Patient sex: M
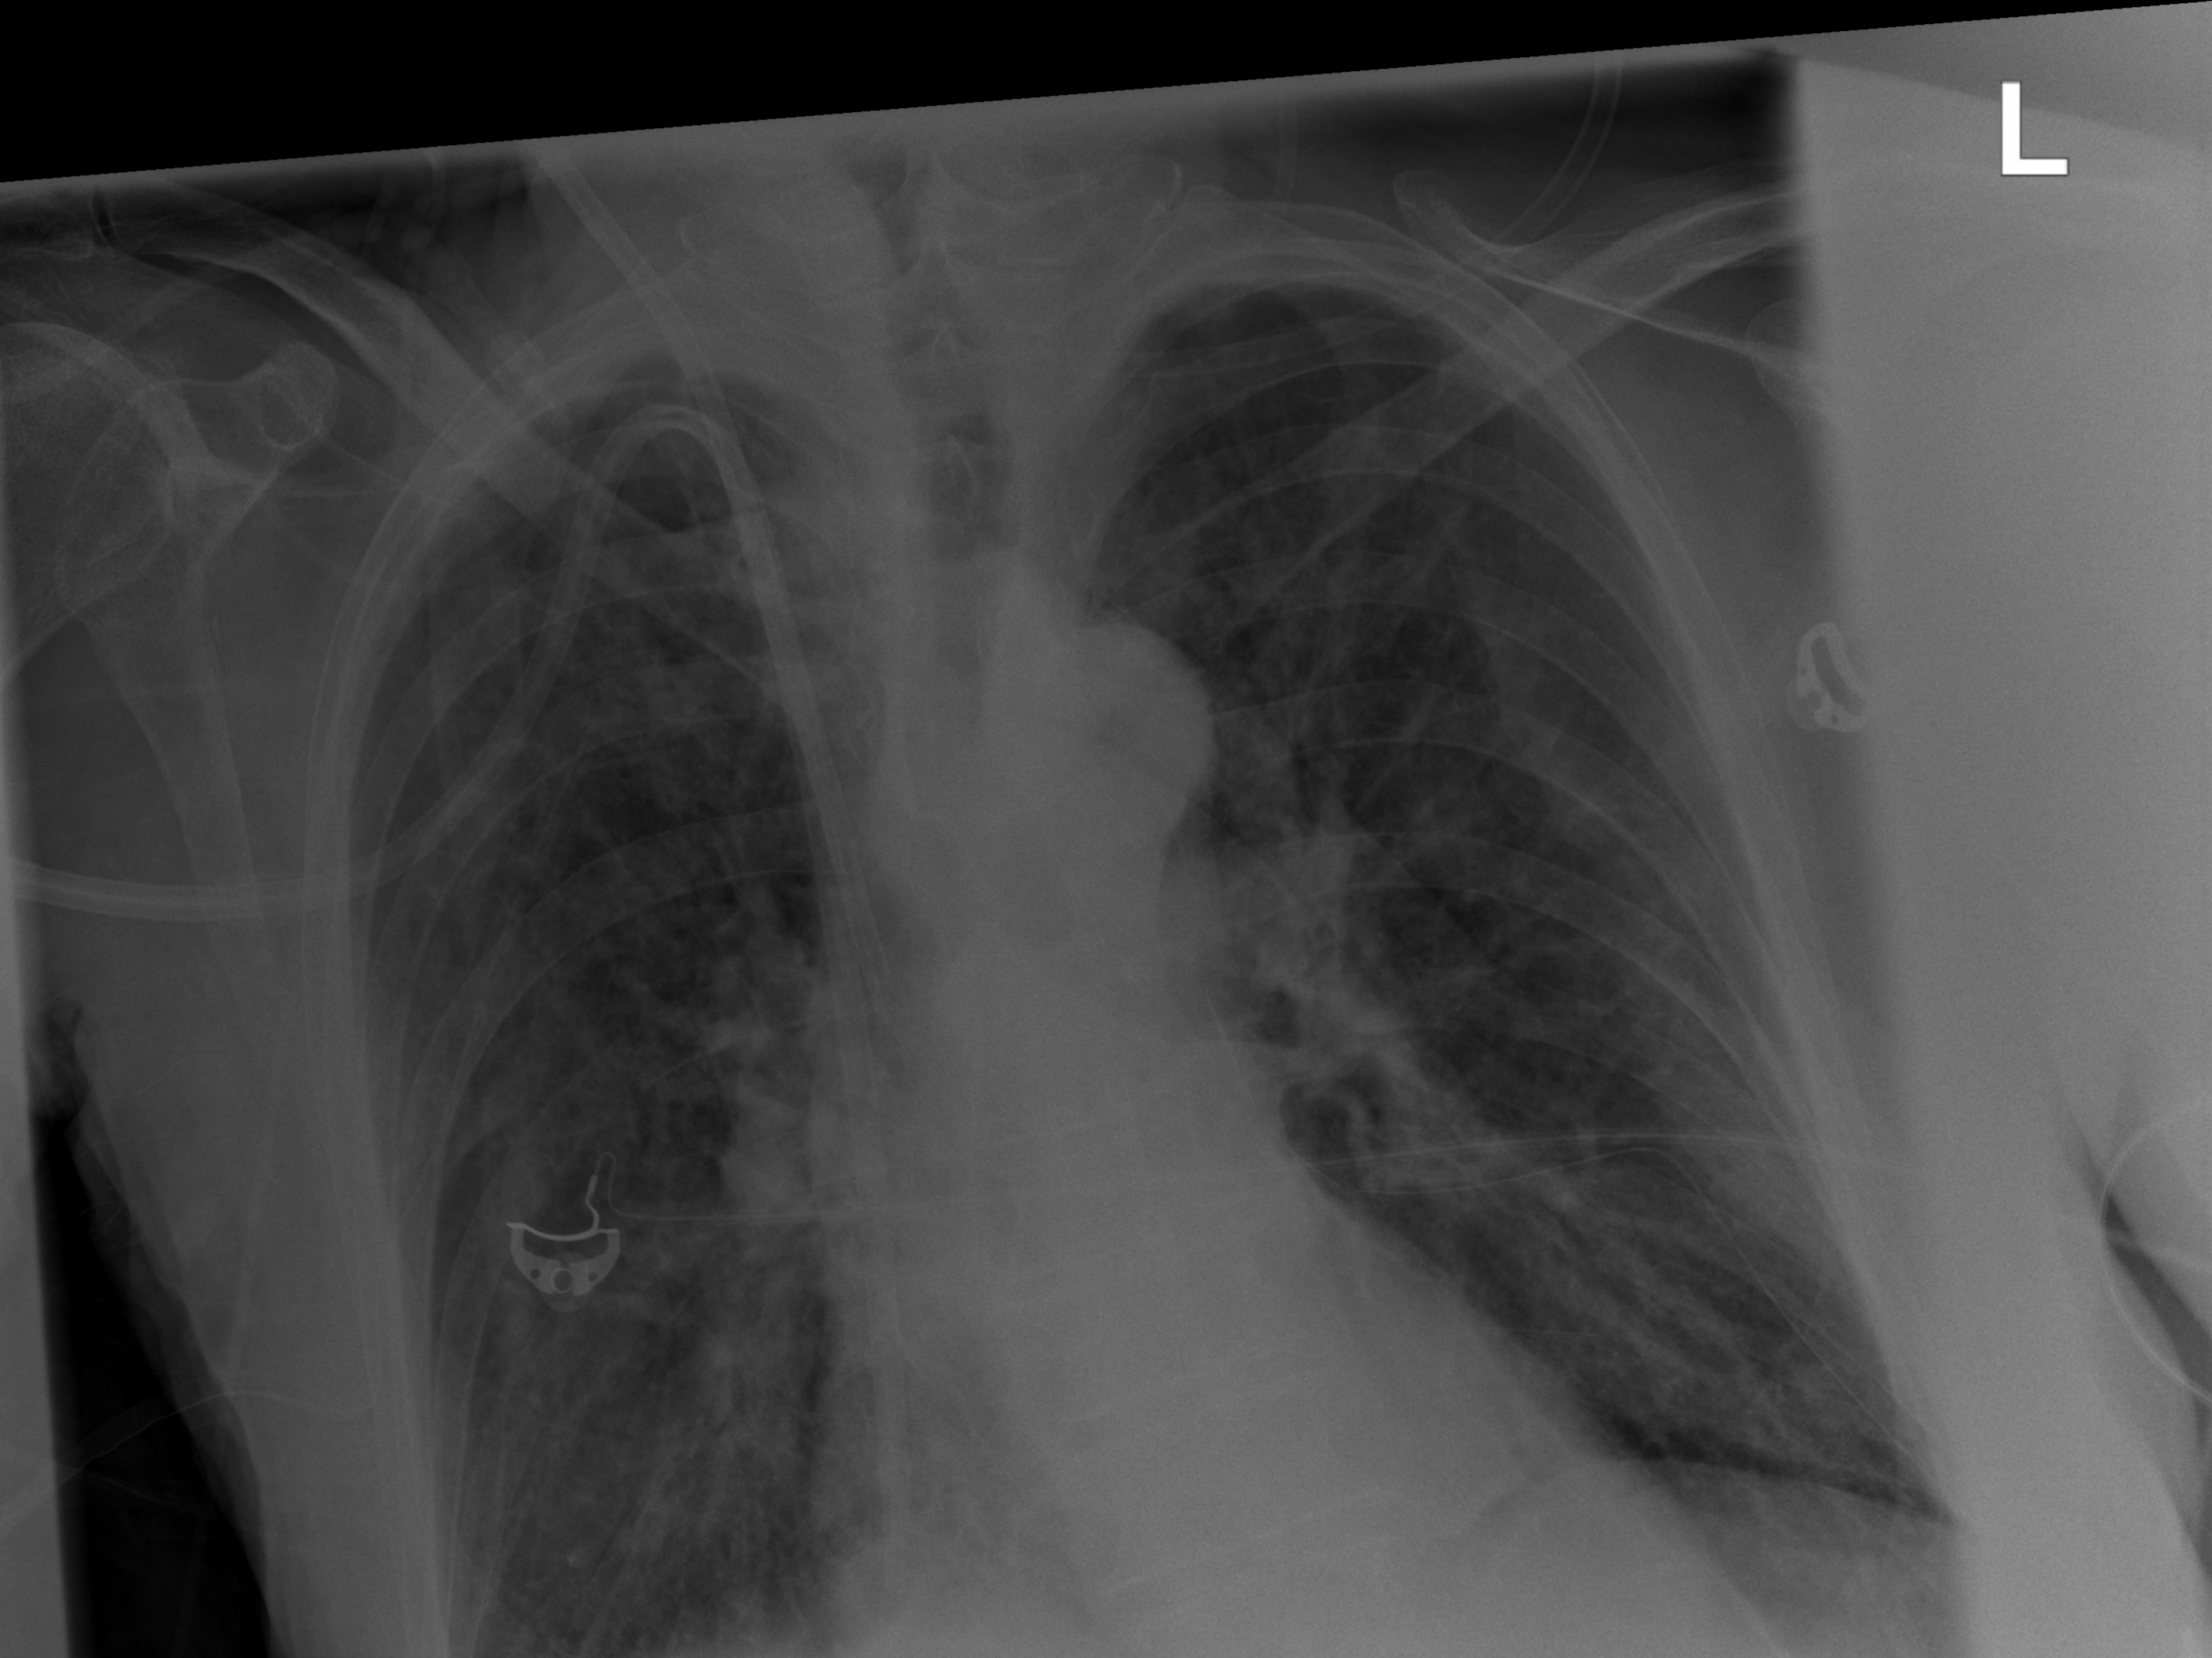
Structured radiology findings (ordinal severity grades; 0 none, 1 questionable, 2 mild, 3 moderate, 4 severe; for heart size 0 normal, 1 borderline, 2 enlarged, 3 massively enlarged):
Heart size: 0
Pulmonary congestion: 2
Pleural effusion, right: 0
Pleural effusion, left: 2
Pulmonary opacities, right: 0
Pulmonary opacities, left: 0
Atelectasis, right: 2
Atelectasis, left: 2